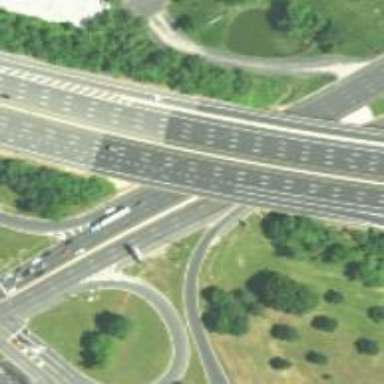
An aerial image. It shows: Trunk link highway.